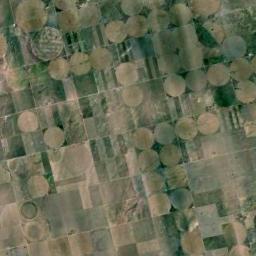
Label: circular_farmland